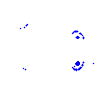
Particle: electron